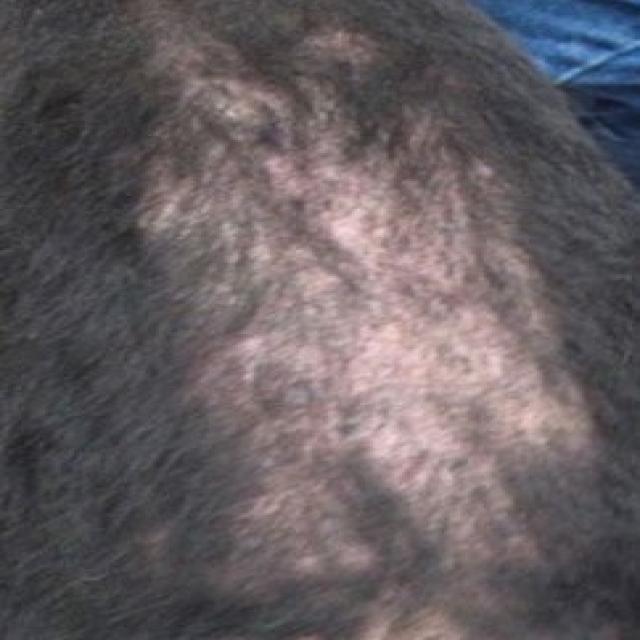
Canine hypersensitivity reaction — allergic skin response with urticaria, erythema, pruritus, and angioedema. May be food, environmental, or flea allergy related.